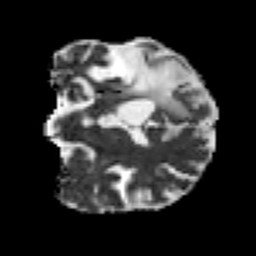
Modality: MD
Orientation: coronal
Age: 65
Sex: female
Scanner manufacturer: siemens
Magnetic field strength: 3 T
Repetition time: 7.3 s
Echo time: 0.087 s